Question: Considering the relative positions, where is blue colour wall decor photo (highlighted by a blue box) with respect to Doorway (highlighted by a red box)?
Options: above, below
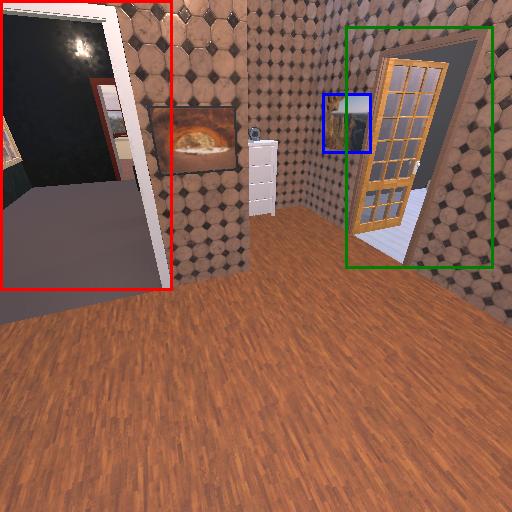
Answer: above